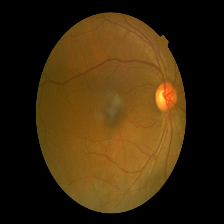
Diabetic retinopathy grade: Mild